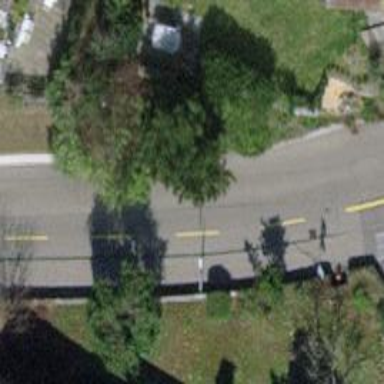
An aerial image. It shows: Residential road with asphalt surface. There is sidewalk on the left and opposite lane cycleway.